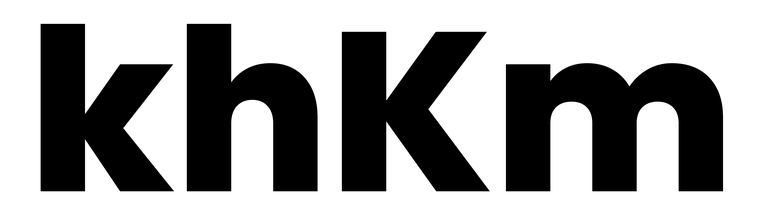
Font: Poppins-ExtraBold